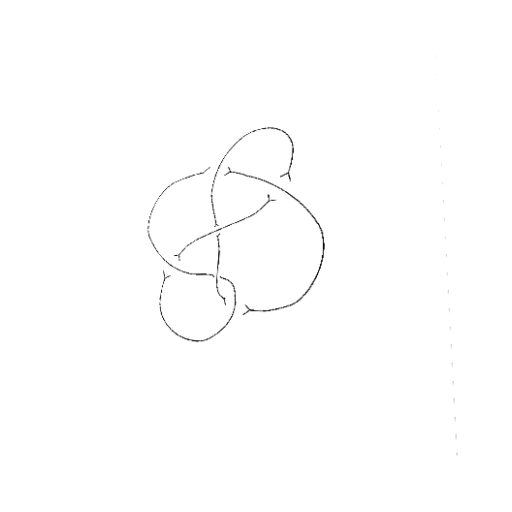
Crossing number: 6